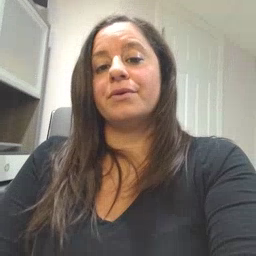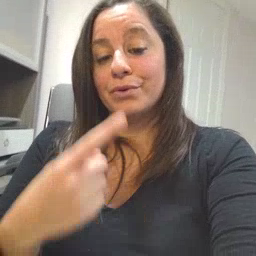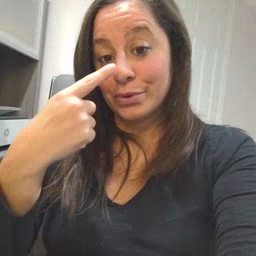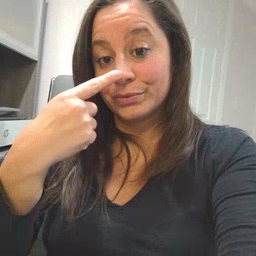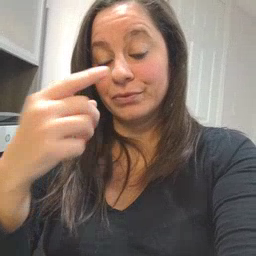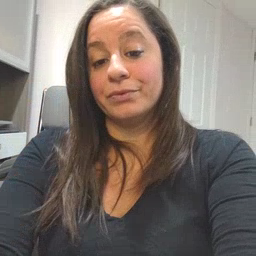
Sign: nose